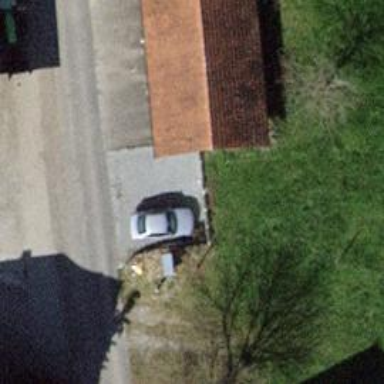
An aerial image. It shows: Group of garages.